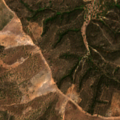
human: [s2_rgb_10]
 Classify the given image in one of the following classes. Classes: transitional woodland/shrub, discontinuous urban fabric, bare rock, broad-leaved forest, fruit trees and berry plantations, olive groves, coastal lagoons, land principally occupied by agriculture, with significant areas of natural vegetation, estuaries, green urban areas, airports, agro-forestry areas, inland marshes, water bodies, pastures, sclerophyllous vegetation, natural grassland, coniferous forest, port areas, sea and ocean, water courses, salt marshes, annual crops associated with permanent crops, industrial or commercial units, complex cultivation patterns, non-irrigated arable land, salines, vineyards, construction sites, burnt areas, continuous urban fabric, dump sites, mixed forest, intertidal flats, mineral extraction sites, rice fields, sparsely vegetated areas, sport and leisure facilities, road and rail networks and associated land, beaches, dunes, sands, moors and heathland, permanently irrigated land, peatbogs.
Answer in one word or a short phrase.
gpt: olive groves, broad-leaved forest, transitional woodland/shrub